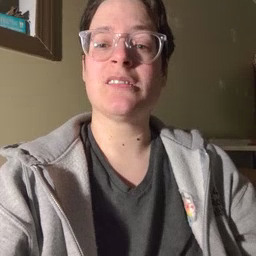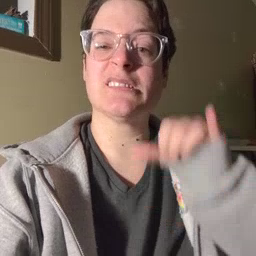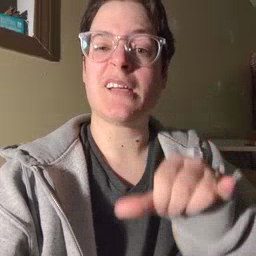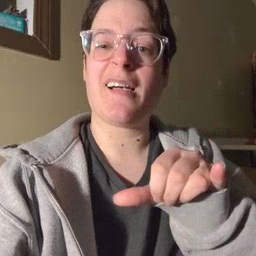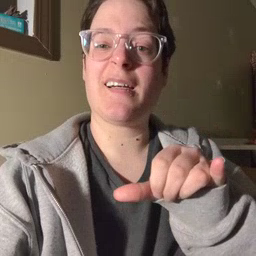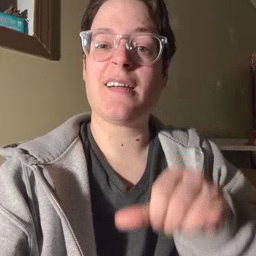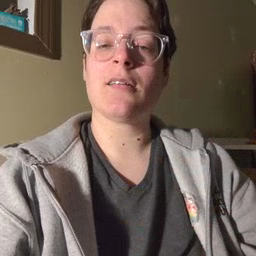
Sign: stay